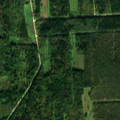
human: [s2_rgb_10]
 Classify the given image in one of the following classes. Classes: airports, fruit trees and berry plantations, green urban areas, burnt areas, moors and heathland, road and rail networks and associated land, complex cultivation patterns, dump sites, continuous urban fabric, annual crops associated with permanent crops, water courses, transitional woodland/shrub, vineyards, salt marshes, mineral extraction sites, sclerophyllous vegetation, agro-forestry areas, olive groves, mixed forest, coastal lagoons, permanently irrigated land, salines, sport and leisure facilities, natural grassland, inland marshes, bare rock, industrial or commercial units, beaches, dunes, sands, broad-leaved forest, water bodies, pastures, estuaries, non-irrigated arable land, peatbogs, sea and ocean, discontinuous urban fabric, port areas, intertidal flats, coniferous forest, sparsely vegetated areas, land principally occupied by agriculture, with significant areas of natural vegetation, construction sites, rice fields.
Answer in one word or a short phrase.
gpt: coniferous forest, mixed forest, transitional woodland/shrub